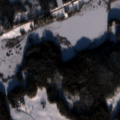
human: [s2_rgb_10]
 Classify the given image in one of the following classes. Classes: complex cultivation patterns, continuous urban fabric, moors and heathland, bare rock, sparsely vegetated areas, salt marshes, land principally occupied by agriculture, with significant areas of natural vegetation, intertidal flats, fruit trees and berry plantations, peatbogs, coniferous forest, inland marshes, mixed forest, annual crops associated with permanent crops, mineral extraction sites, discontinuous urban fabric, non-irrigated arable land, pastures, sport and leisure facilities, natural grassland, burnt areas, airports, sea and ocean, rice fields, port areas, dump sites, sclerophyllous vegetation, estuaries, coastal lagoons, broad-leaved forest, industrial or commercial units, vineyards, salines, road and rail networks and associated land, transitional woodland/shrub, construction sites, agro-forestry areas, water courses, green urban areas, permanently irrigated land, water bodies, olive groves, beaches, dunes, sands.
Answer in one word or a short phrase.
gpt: non-irrigated arable land, land principally occupied by agriculture, with significant areas of natural vegetation, coniferous forest, mixed forest, peatbogs